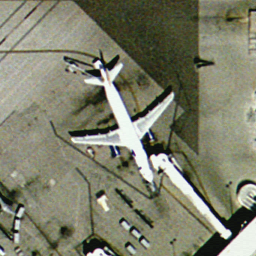
Label: airplane